Question: I'm trying to create an application with Windows 7 <URL>, like the volume, power and wireless icons built in to Windows 7.

I haven't been able to find any information though on .NET APIs to implement this. Is there a built-in way to create notification area flyouts? If not, is there any other way to implement this functionality?
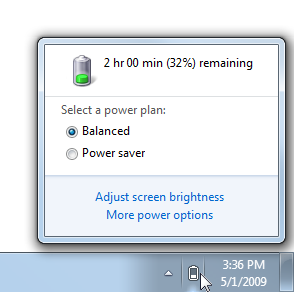
Answer: There isn't anything special about them, just a plain window (Form) without a title bar. ControlBox = false and Text = "" in winforms. The only things you have to do is set its Location property so it shows up above the notification area. And implement the Deactivate event to close it.